Interaction volume radius: 5 \u00c5
Interaction volume height: 15 \u00c5
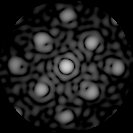
Disorder parameter: 0.1959